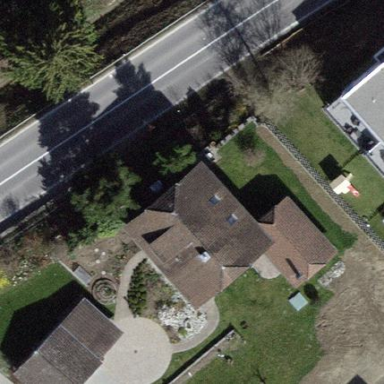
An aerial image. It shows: Detached building with gabled roof.